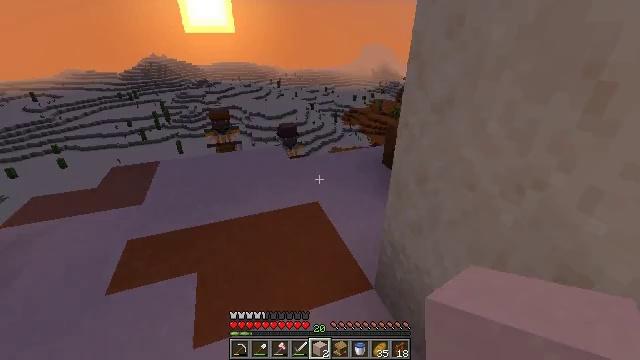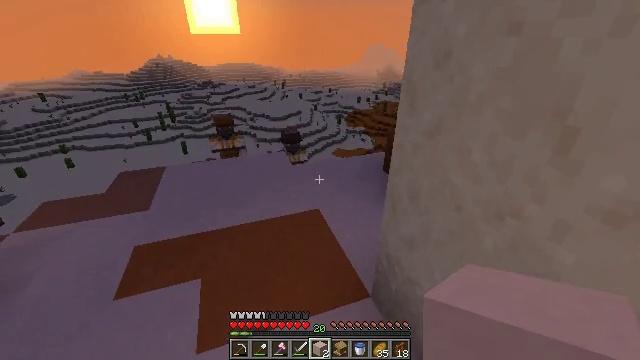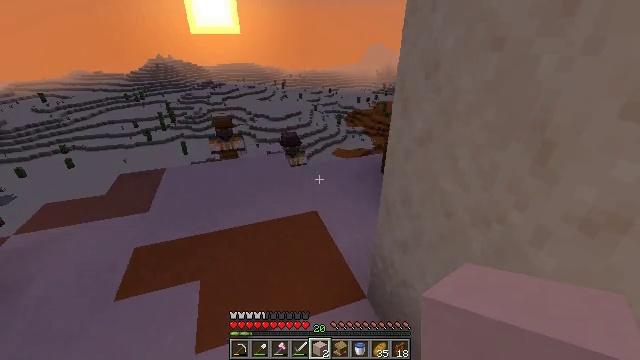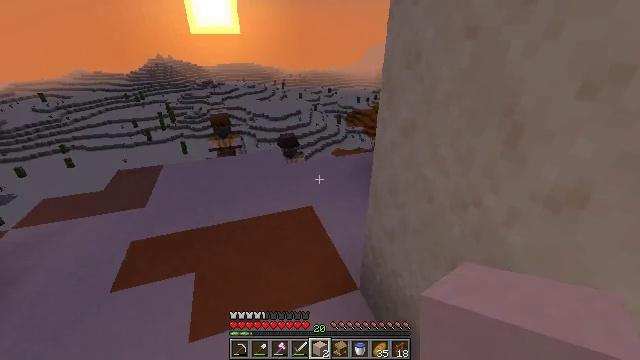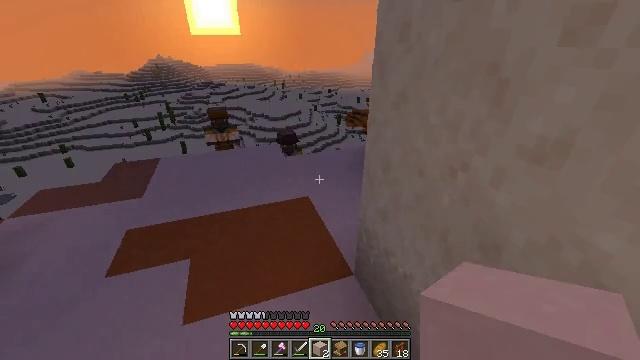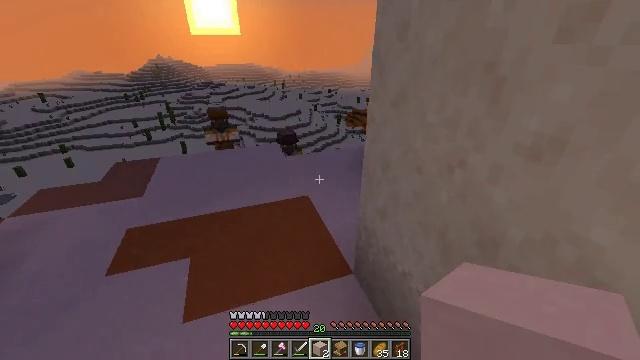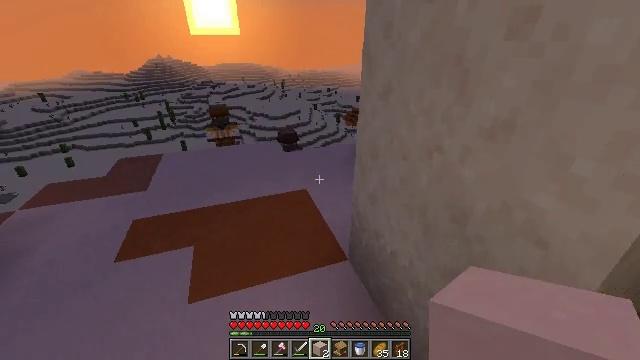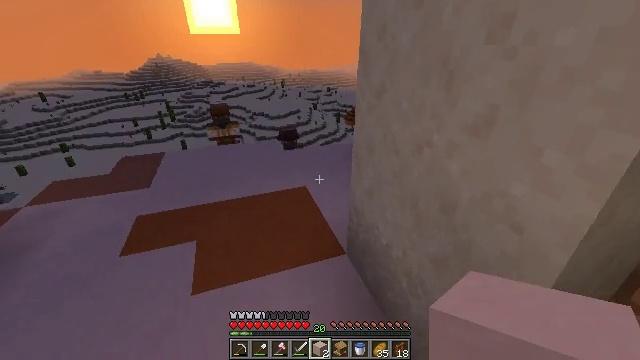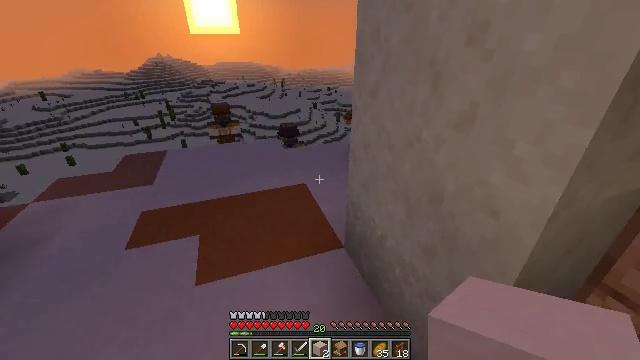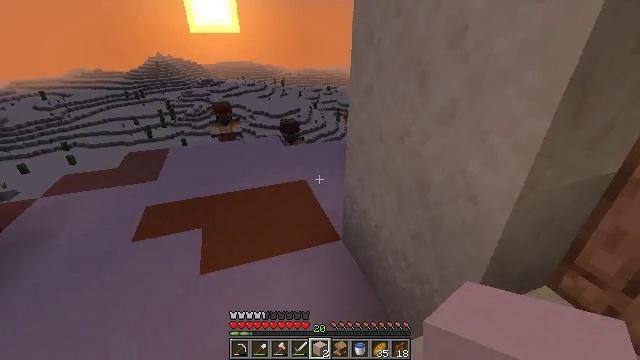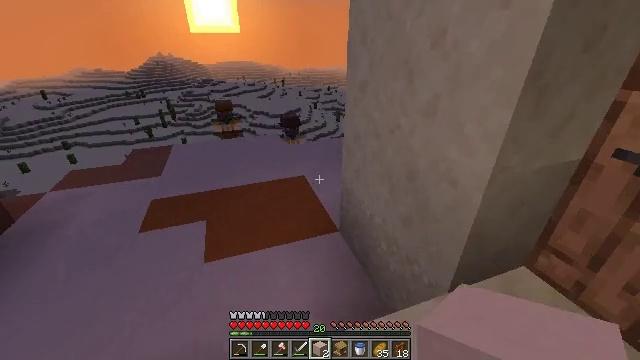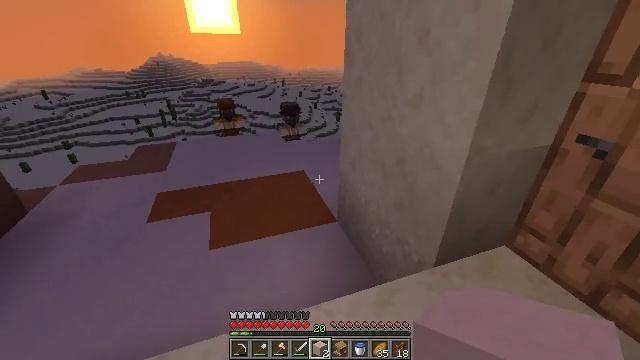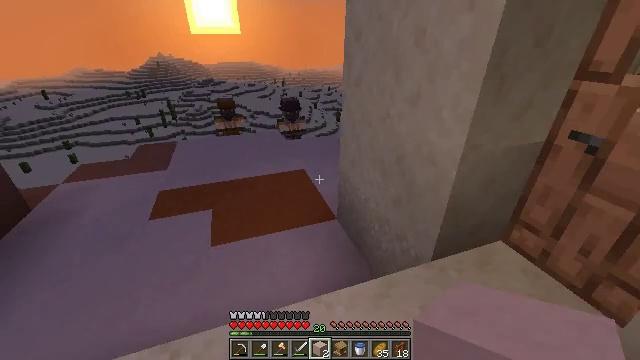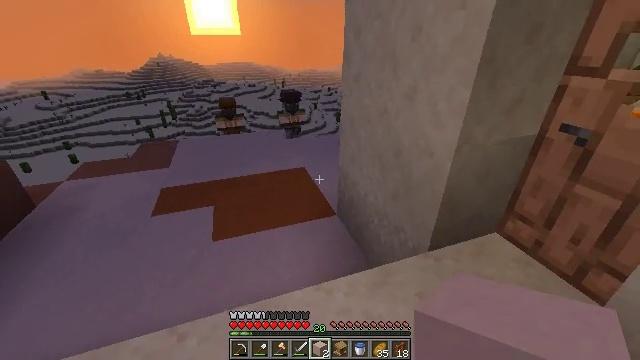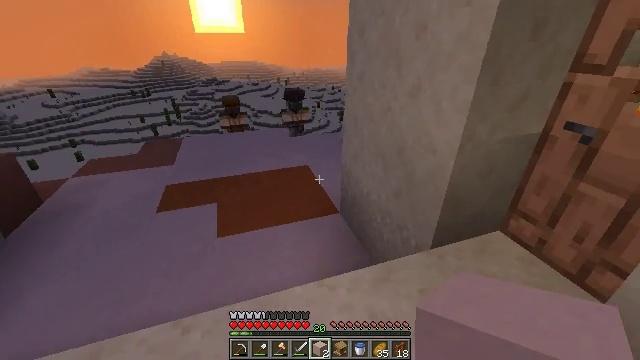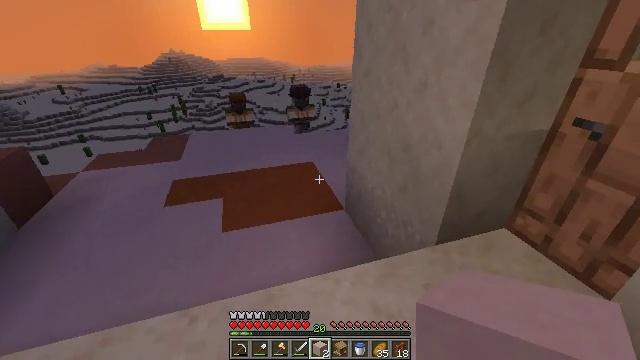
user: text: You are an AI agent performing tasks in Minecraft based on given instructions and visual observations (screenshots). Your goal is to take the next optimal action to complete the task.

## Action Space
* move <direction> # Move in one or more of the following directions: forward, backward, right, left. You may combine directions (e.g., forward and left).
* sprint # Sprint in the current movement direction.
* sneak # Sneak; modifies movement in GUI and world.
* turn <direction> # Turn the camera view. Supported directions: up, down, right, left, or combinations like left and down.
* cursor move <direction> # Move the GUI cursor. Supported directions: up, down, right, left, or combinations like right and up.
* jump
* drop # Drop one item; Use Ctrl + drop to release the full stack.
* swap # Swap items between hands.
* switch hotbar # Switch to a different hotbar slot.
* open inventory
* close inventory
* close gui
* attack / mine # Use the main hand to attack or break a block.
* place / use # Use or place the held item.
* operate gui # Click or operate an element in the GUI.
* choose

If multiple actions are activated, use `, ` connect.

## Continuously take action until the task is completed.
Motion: motion action
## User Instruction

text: Dig out the orange terracotta.
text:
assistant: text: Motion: move back and move right, jump
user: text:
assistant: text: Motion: move back and move right
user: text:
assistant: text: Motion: move back
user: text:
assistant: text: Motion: move back
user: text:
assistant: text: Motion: move back
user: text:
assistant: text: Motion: move back
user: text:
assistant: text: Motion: move back
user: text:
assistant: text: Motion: move back
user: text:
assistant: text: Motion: move back
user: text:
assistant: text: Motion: move back
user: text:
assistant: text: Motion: no_op
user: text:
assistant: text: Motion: no_op
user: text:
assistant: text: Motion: no_op
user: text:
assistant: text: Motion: no_op
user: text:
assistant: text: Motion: move left, turn left
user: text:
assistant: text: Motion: move left, turn left
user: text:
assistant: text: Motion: move forward and move left
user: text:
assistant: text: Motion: move forward and move left
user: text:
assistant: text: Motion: move forward and move left
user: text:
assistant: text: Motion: move forward
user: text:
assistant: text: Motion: move forward, turn down
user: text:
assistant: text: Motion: move forward, turn right and down
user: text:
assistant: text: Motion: move forward, turn right and down, switch to hotbar 1
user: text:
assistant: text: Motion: move forward, switch to hotbar 1
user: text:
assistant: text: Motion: move forward, switch to hotbar 1
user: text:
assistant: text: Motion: move forward, switch to hotbar 1
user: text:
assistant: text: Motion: no_op
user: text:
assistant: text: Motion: no_op
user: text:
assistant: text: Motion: no_op
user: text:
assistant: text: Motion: no_op